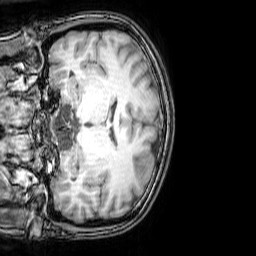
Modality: T1w
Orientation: coronal
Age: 24
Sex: female
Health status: healthy
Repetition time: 0.081 s
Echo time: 0.037 s